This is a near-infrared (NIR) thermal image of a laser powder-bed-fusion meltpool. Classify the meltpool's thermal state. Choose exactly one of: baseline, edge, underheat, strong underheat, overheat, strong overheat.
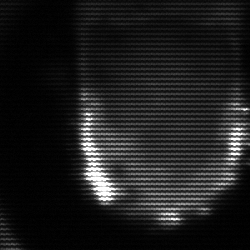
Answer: baseline